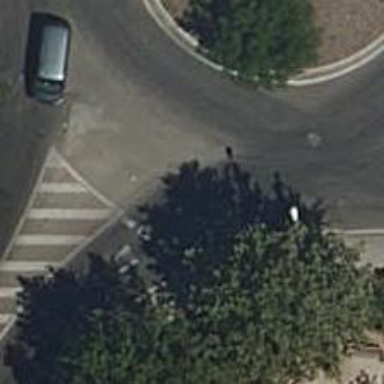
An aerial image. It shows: Secondary road leading to roundabout.